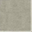
Piece: xx